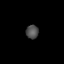
Tissue: lung
Cell type: Endothelial cells
Senescence score: 0.6573
Nuclear area (px): 170
Mean DAPI intensity: 78.159